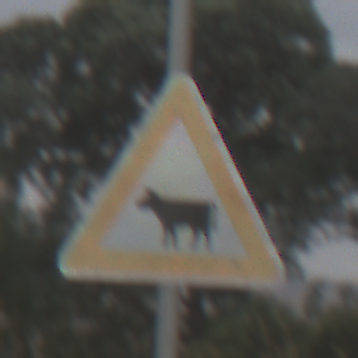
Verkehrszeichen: ViehtriebRechts
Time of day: MorningAfternoon
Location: Outdoor (Nature)
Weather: Overcast
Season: NotSpecified
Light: Natural